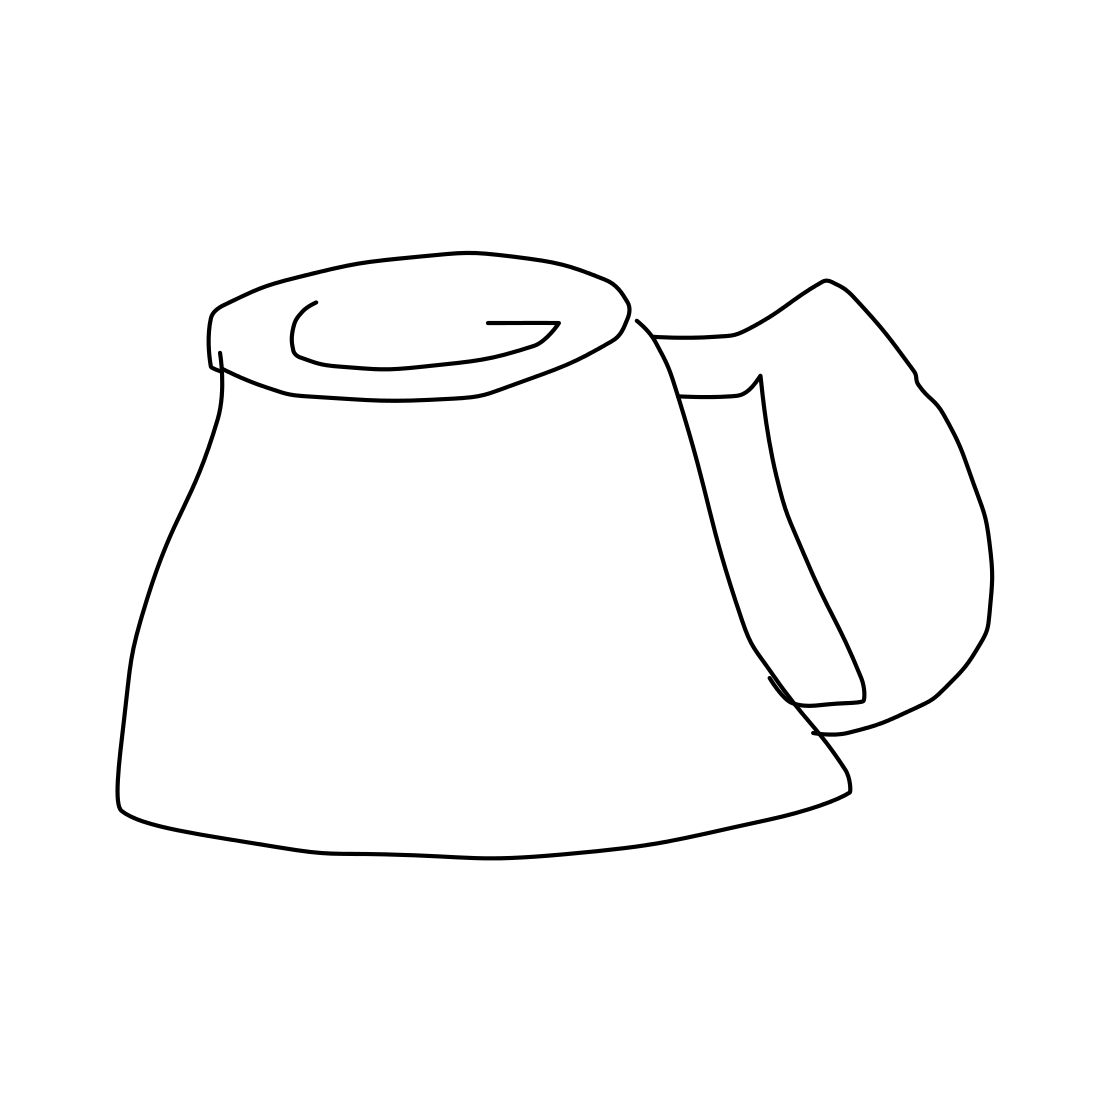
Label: beer-mug